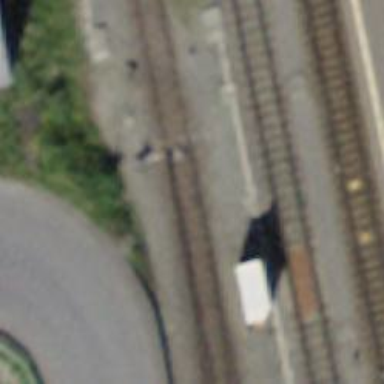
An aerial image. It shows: Railway switch.